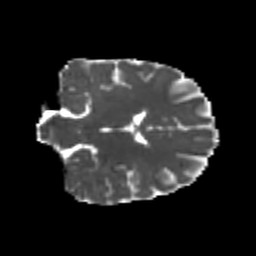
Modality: MD
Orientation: coronal
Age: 25
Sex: male
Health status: healthy
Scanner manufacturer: philips
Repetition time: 7.388 s
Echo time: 0.08599 s